Interaction volume radius: 10 \u00c5
Interaction volume height: 40 \u00c5
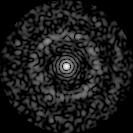
Disorder parameter: 0.8386